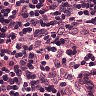
Metastatic tissue present: no